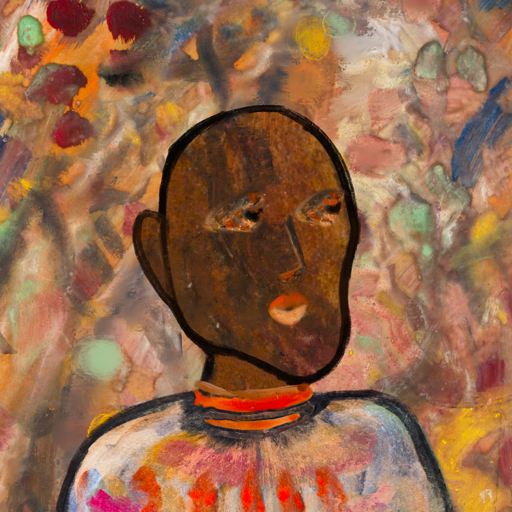
Background: Mother_And_Son_Mother, Head And Neck Side: Mosgoul, Face Side: Gypsy_Queen, Bust: Childish, Hair Side: Blank, Head Accessory: Blank, Second Necklace: Blank, Necklace: Experience, Baby: Blank